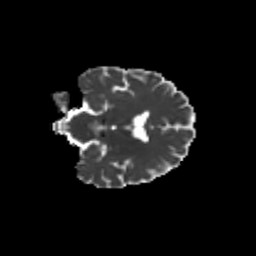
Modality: MD
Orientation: coronal
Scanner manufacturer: siemens
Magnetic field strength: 3 T
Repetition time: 9.2 s
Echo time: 0.084 s